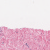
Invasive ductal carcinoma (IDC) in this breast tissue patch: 0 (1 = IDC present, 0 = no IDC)